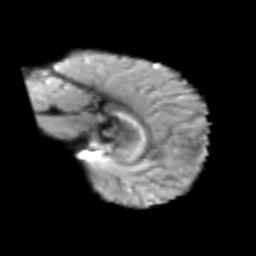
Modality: T2w
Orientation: sagittal
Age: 67
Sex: female
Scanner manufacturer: siemens
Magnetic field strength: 3 T
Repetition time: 5.6 s
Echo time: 0.082 s